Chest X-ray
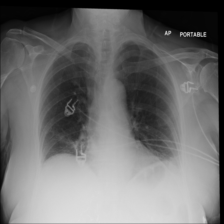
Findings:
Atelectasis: positive
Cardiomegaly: negative
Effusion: negative
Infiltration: negative
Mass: negative
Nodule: negative
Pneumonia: negative
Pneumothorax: negative
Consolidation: negative
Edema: negative
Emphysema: negative
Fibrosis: negative
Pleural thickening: negative
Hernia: negative